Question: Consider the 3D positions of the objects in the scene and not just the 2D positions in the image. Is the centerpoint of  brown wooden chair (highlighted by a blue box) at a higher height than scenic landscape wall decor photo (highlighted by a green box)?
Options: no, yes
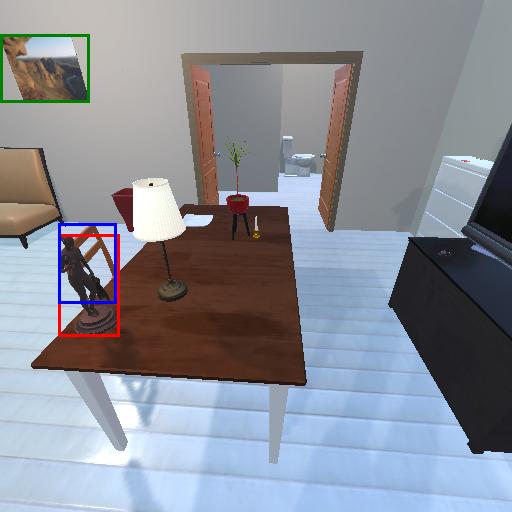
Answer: no